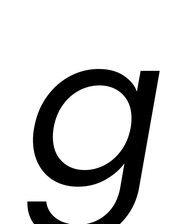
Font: Poppins-Italic